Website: macys
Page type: customer-info-address
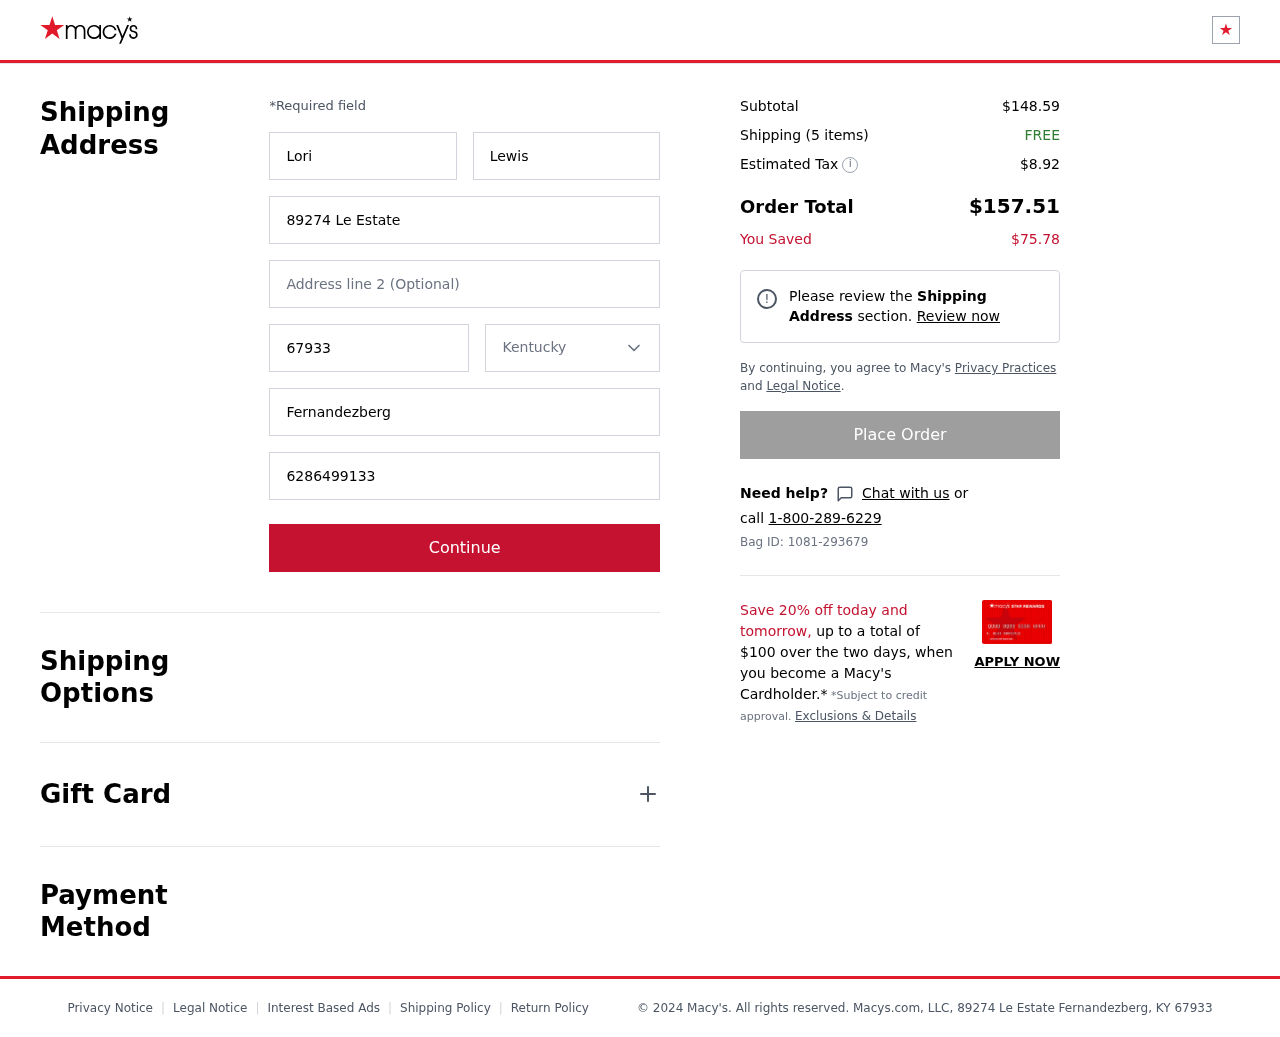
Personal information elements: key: PII_CITY
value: Fernandezberg
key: PII_FIRSTNAME
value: Lori
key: PII_LASTNAME
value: Lewis
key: PII_PHONE
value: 6286499133
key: PII_POSTCODE
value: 67933
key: PII_STATE
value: Kentucky
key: PII_STREET
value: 89274 Le Estate
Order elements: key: ORDER_SUBTOTAL
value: $148.59
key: ORDER_NUM_ITEMS
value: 5
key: ORDER_SHIPPING_COST
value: FREE
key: ORDER_TAX
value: $8.92
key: ORDER_TOTAL
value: $157.51
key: ORDER_SAVINGS
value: $75.78
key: ORDER_BAG_ID
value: Bag ID: 1081-293679